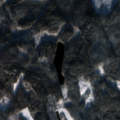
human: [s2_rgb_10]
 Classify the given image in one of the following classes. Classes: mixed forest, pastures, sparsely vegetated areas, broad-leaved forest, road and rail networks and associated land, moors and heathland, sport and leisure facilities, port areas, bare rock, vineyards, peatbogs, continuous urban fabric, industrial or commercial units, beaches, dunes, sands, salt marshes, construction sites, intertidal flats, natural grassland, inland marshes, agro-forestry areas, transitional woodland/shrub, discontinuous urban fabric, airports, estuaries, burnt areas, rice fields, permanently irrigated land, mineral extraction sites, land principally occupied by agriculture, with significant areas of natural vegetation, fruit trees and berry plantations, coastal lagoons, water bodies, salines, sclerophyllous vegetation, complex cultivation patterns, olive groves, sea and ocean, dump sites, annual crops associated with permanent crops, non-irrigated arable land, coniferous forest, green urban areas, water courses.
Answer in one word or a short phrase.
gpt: land principally occupied by agriculture, with significant areas of natural vegetation, coniferous forest, mixed forest, transitional woodland/shrub